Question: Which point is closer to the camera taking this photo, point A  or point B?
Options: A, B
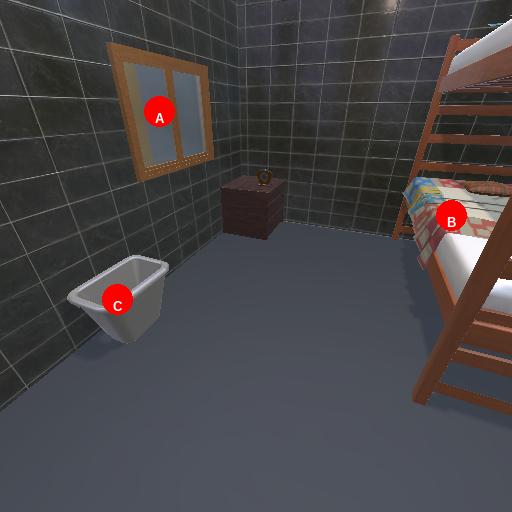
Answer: A